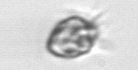
Label: Ciliophora